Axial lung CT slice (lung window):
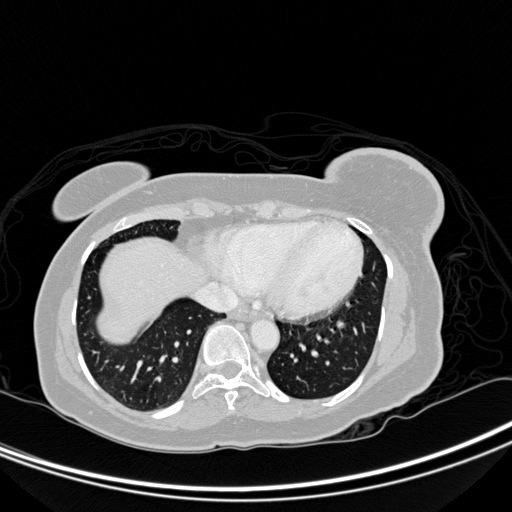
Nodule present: no